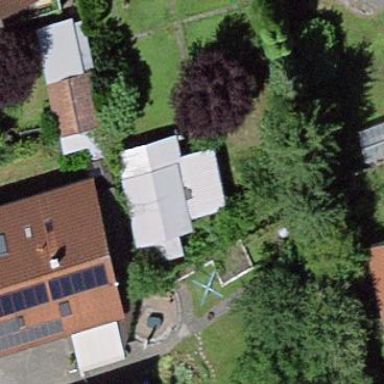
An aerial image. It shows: Shed building.